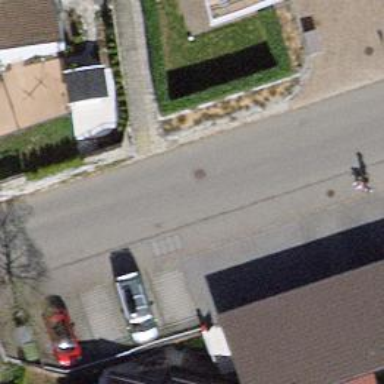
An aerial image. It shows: Smooth asphalt road in residential area.